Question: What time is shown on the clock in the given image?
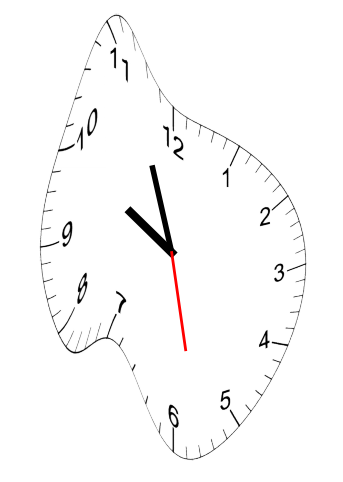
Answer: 09:56:28